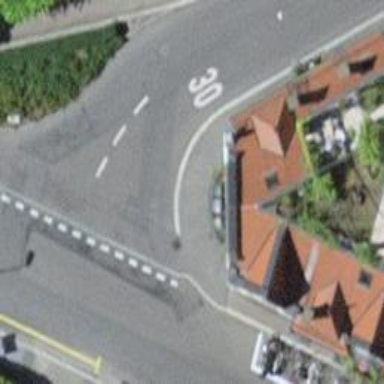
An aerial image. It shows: Post box is visible.